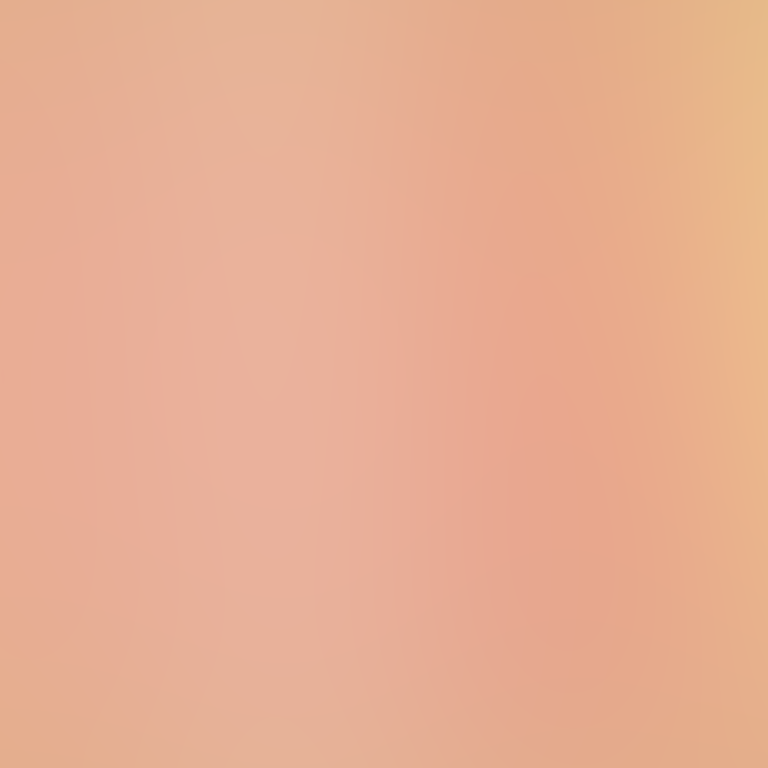
Abstract light effect, smooth gradient from soft peach to warm beige, serene atmosphere, diffuse light, no room, no furniture, no objects.